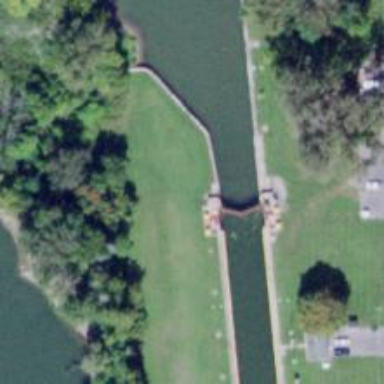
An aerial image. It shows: Lock gate on waterway.